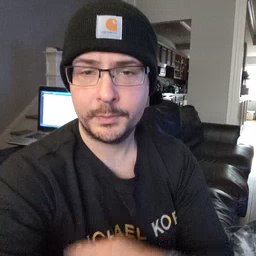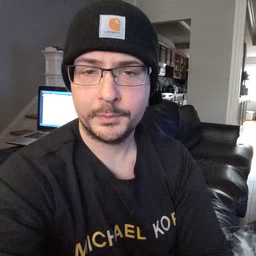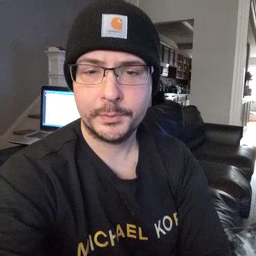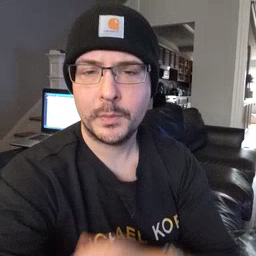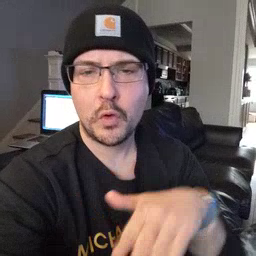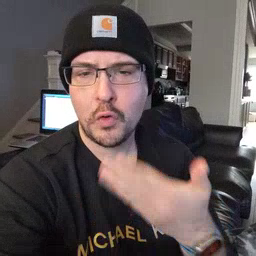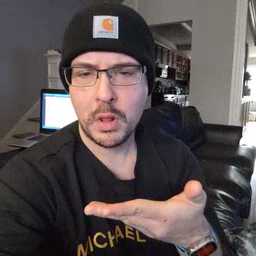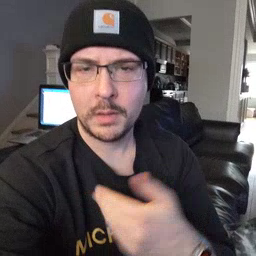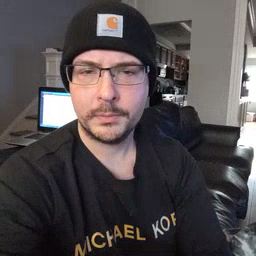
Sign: all